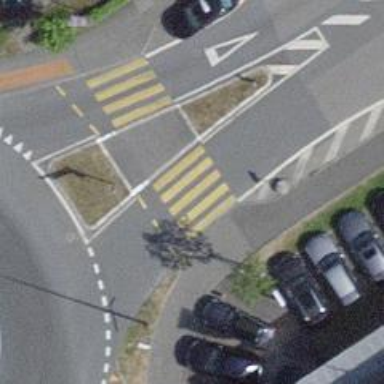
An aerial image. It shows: Kerb barrier.